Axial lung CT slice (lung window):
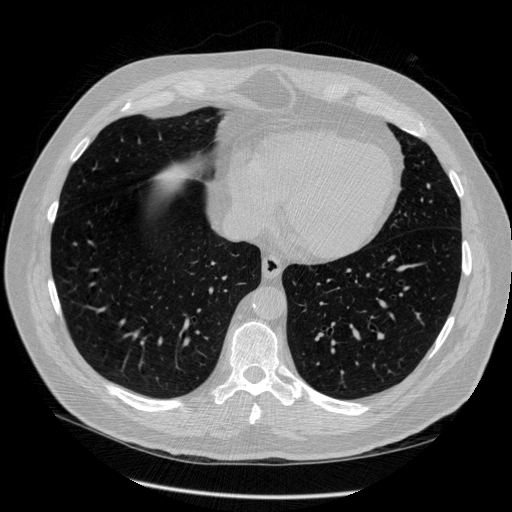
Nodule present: no